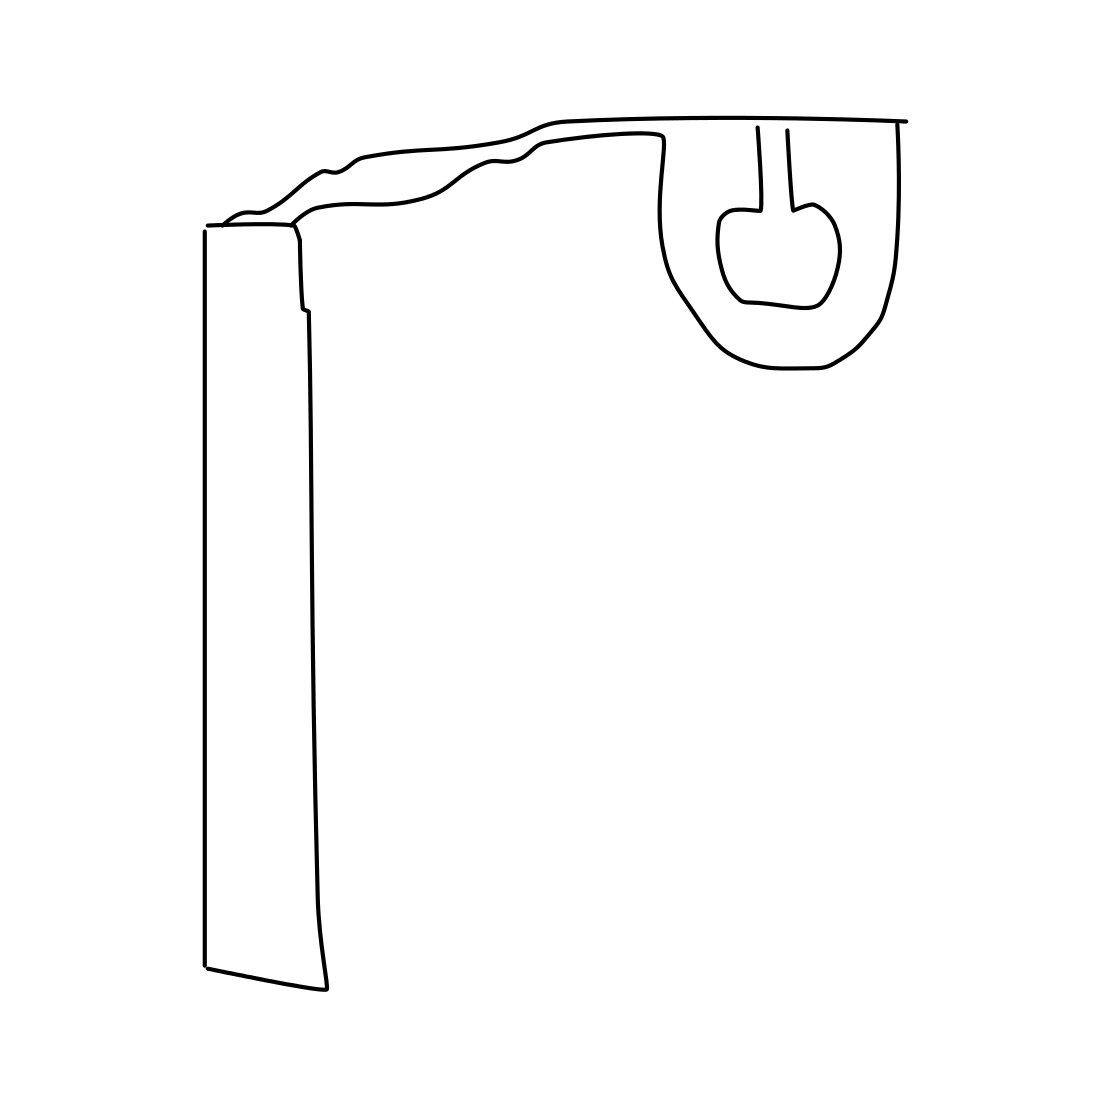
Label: streetlight